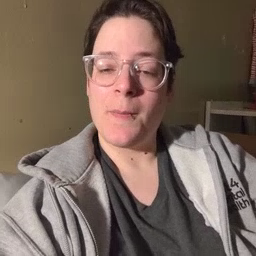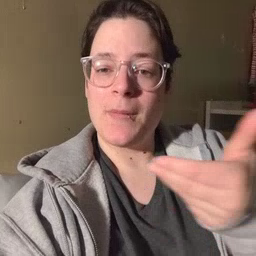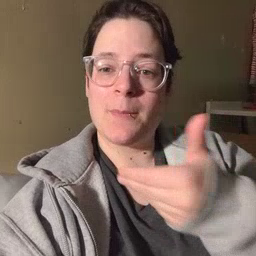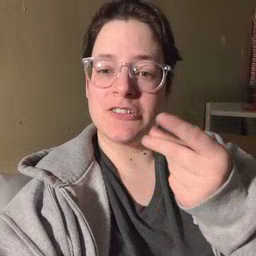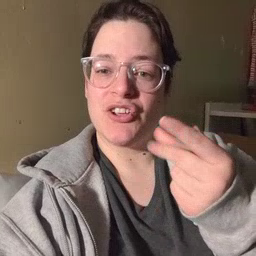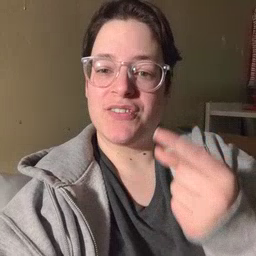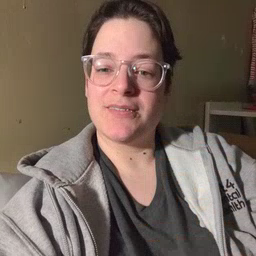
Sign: puppy